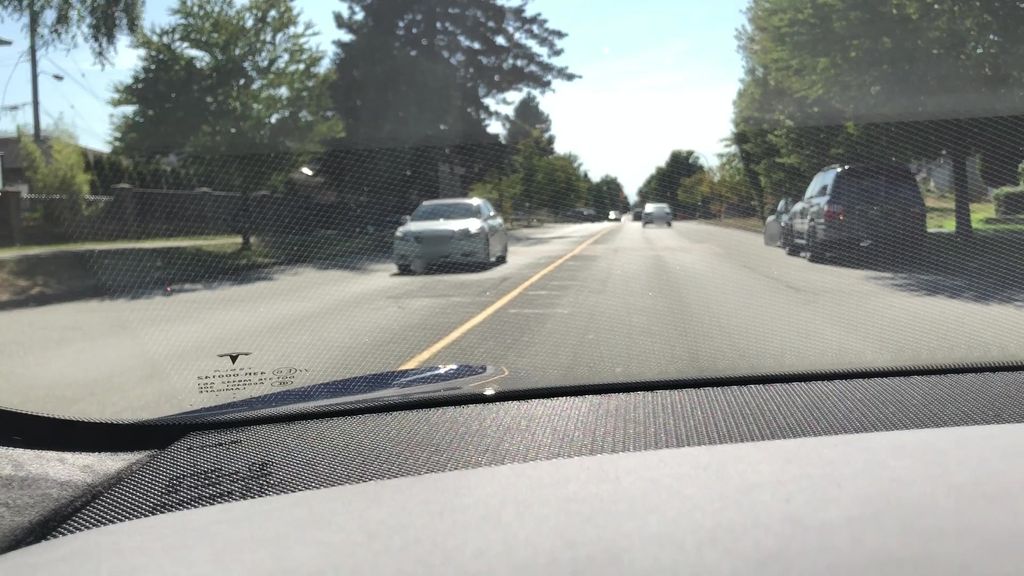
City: vancouver